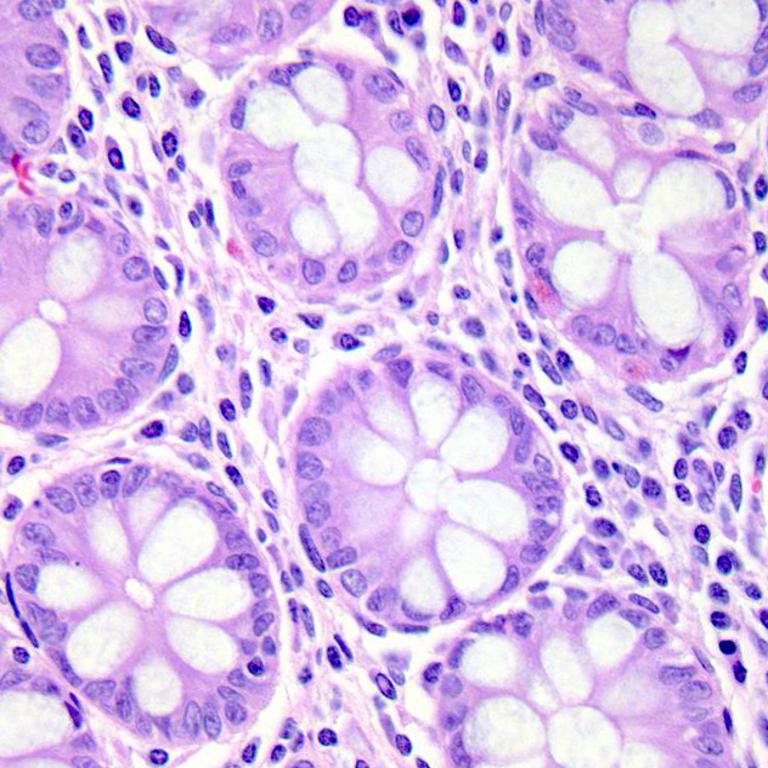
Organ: colon
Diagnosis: benign